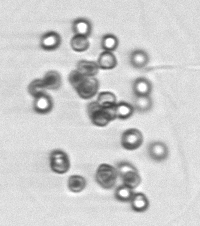
Label: Phaeocystis